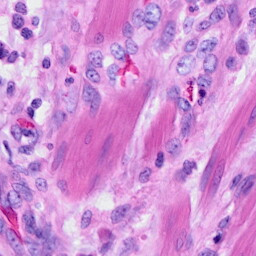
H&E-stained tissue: Ovarian